Question: I wanna implement this multilevel drop down button menu list like most of the sites uses for their home menu.
Can anyone provide the source of what I should implement and in which direction I should start. I am a beginner.
Thank You.
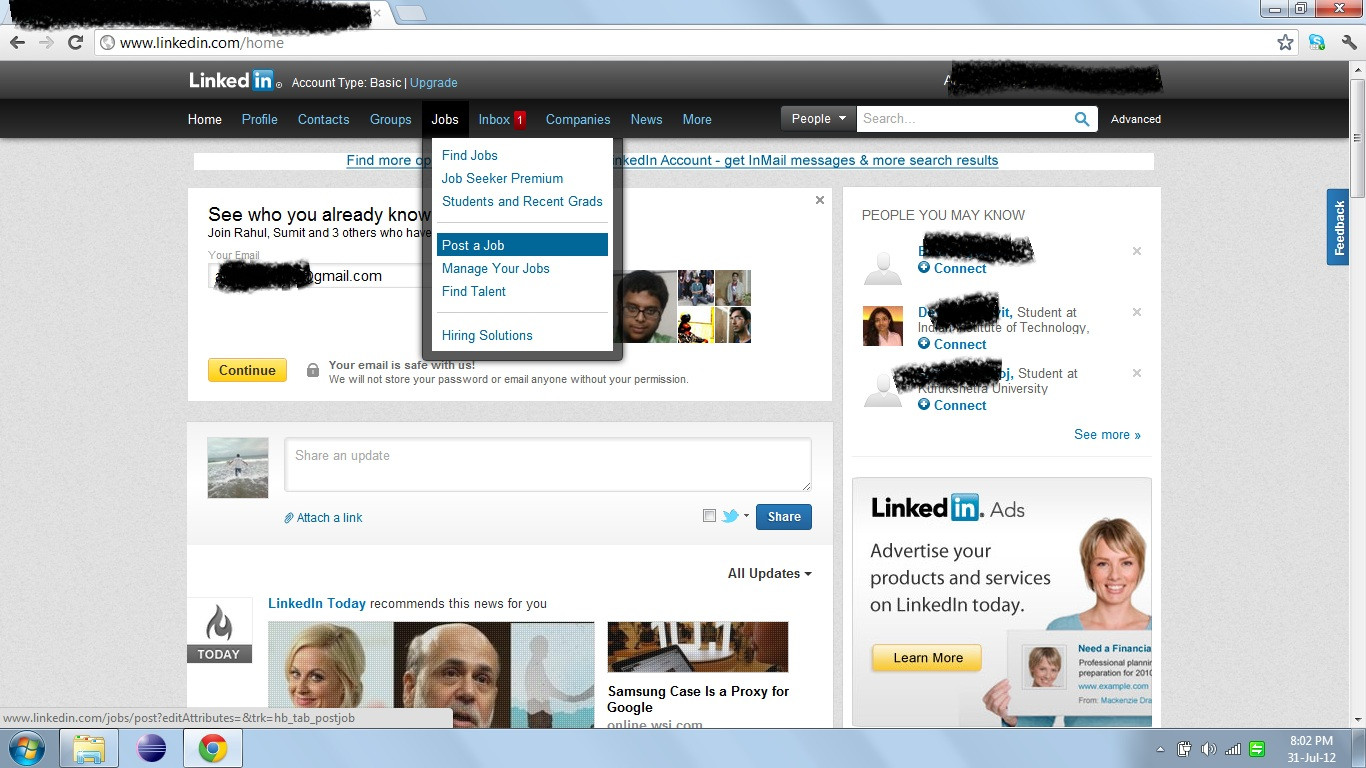
Answer: <URL> tabs is the easiest implementation of what you're looking for.